Question: I'm just getting into signal processing and need to do some DFT/FFT work.
If I take a signal with two freqs of 2Hz and 5Hz: x(t)=sin(2*2pi*t)+sin(5*2pi*t). I sample at 100Hz for 5 sec (so my DFT size is 500).
Because my inputs are real values I get a symmetric DFT, so can discard the 2nd half and convert the DFT values into magnitude by doing sqrt(re^2+c^2).
My bin widths are 100/500 = 0.2Hz, and so I get:
With peaks at 2Hz and 5Hz as expected.
My question is: why are the magnitudes different?
On a related note, why are there not two perfect spikes at 2hz and 5Hz, i.ee the graph has non-zero values at 1.5 and 2.5 etc. Is this spectral leakage?
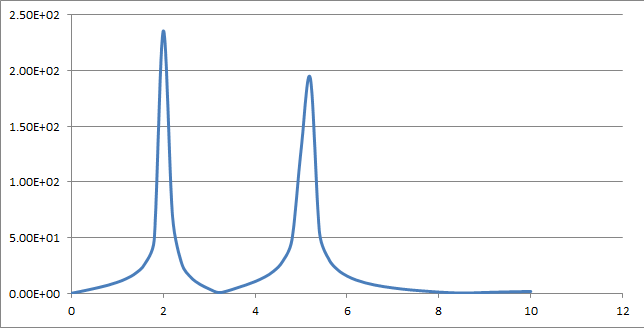
Answer: I expect your 500 data points are being processed as a 512 point FFT (most FFT libraries do not support arbitrary size inputs and so typically they zero pad to the next highest power of 2). If that is the case then you will be seeing the effects of <URL> prior to the FFT should fix this. Note that you will still see "skirts" on either side of your peaks - this is due to the uncertainty introduced by a finite sampling window.